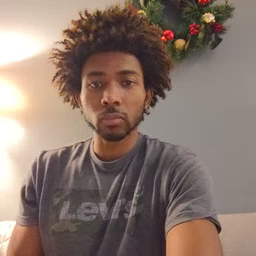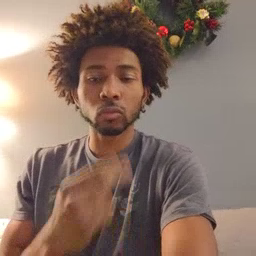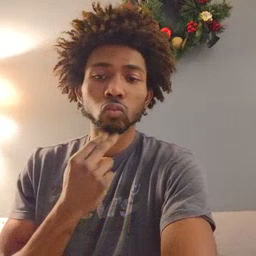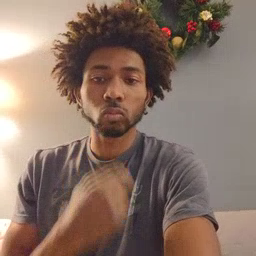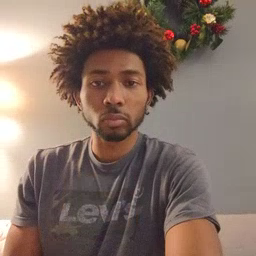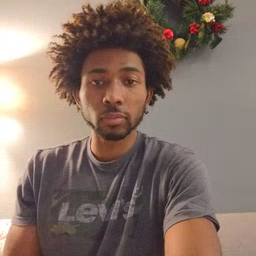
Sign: cute